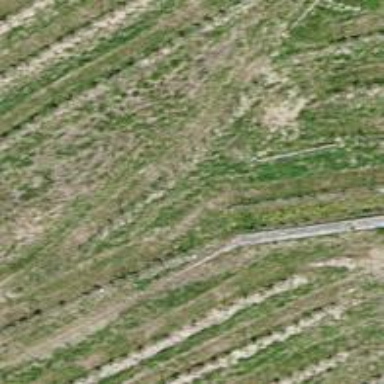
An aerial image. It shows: Retaining wall.